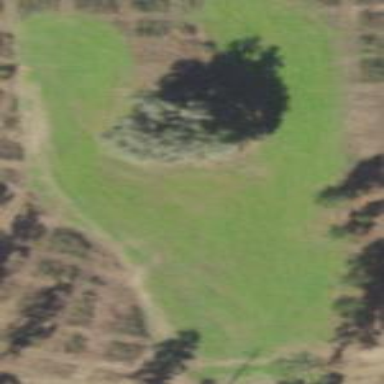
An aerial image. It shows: Orchard.